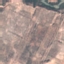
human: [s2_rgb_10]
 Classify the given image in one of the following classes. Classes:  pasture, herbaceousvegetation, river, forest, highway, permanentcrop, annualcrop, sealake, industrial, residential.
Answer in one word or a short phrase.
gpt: PermanentCrop